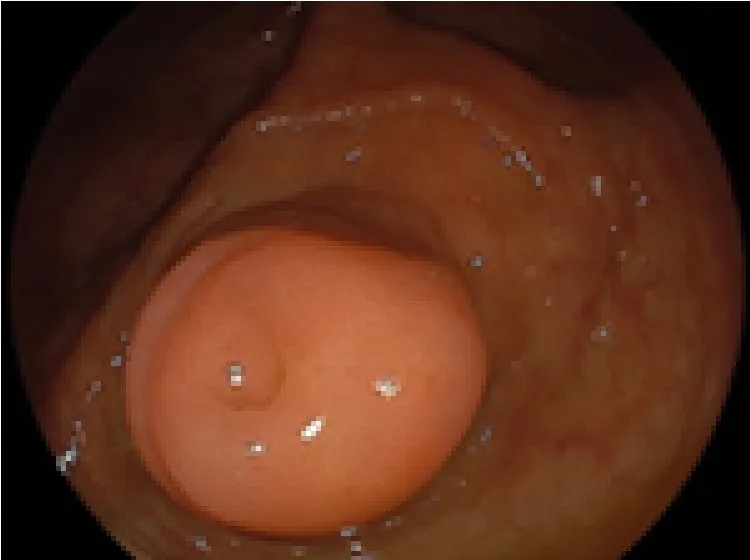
Colonoscopy showed a thickened mucosa of appendix projecting to the cecum without outflow of abscess or jellylike liquid.
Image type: endoscopy (gi_endoscopy)